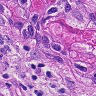
Metastatic tissue present: yes